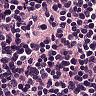
Metastatic tissue present: no